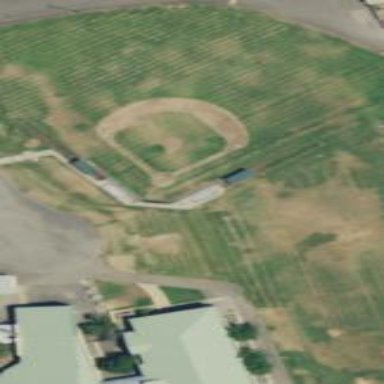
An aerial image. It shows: Baseball pitch for leisure and sports activities.